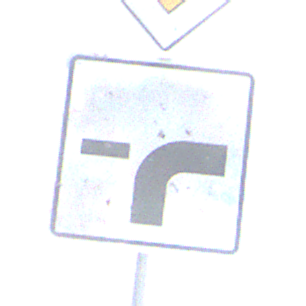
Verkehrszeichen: VerlaufVorfahrtsstrasse9
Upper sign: Vorfahrtsstrasse
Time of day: Midday
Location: Outdoor (Nature)
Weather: PartlyCloudy
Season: NotSpecified
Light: Natural